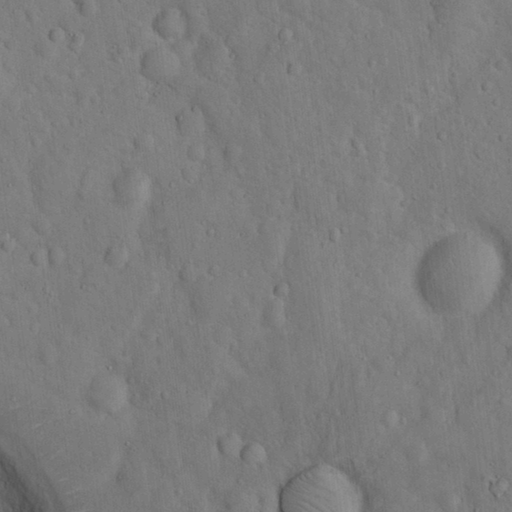
Classes present: Background, Cone